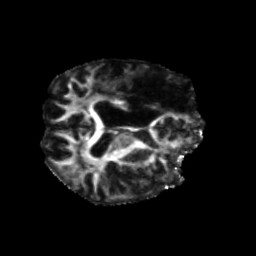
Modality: FA
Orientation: axial
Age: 60
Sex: male
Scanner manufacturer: siemens
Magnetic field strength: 3 T
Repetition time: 5.25 s
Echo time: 0.08 s